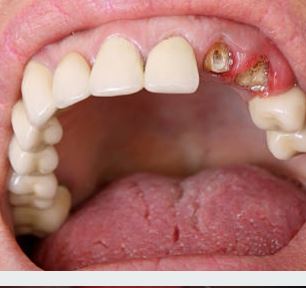
Condition: hypodontia